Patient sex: M
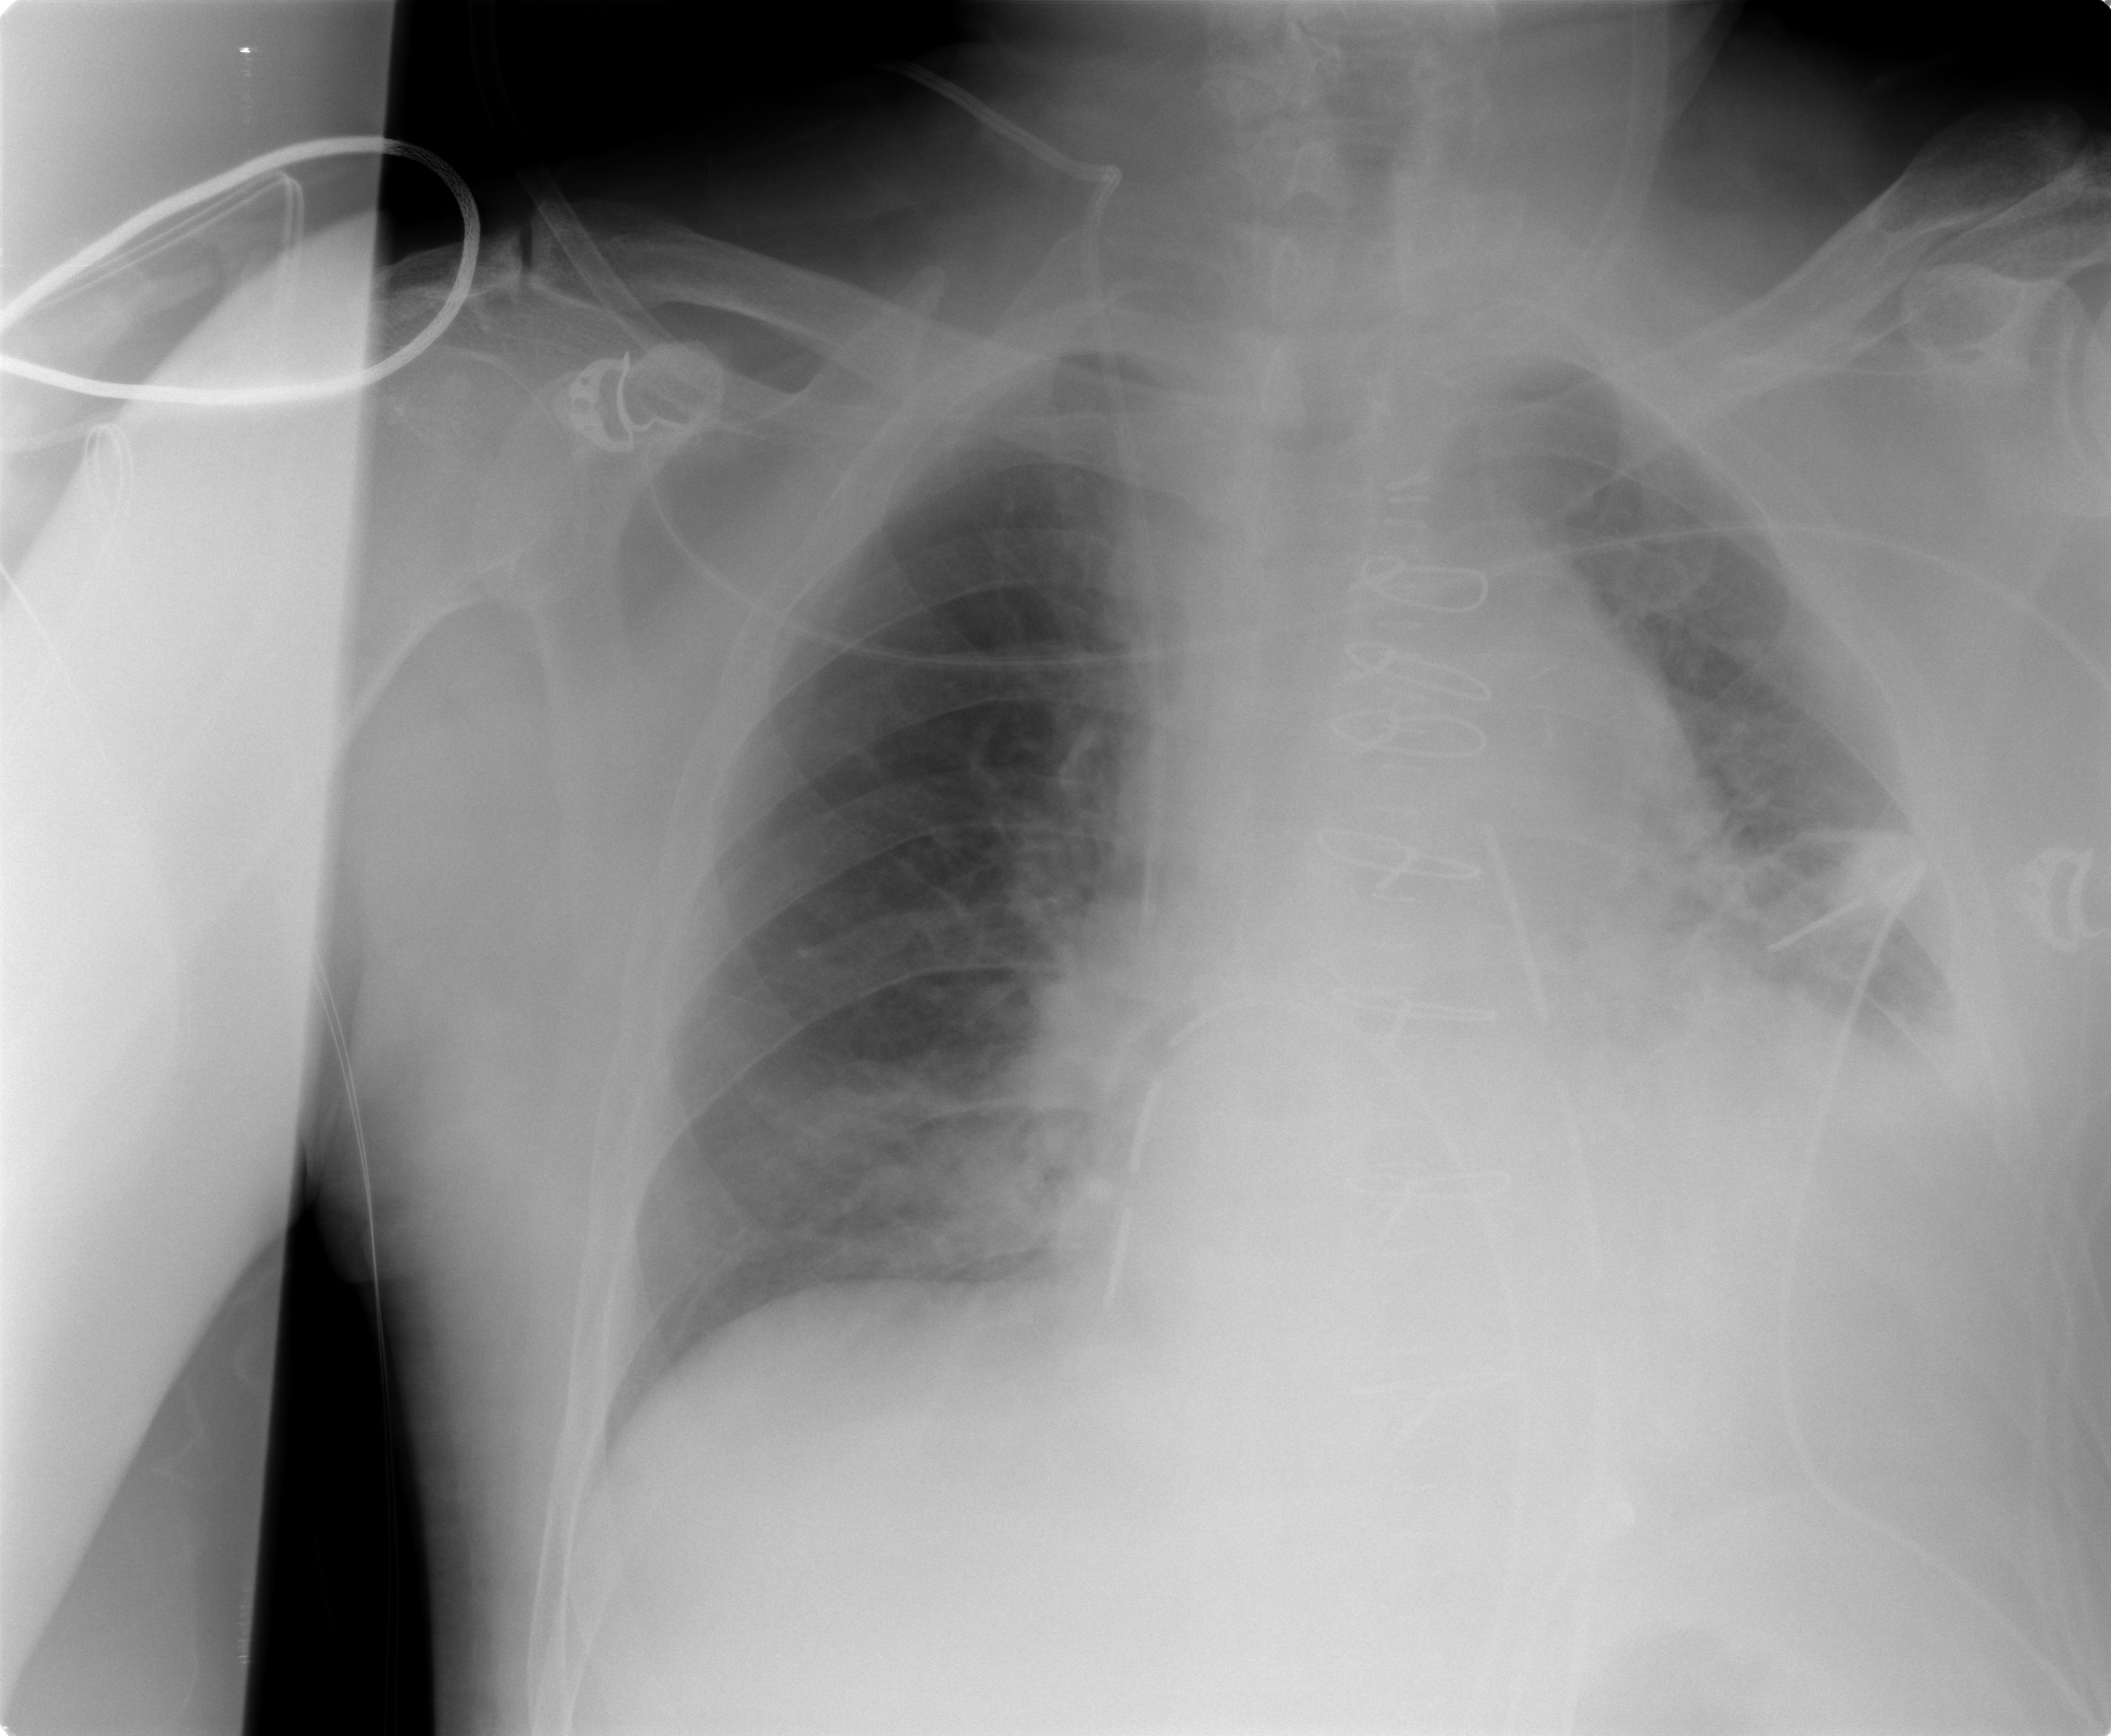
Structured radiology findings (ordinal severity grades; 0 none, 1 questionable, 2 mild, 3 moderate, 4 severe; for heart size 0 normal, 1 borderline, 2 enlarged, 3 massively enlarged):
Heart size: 2
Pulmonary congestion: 2
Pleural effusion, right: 0
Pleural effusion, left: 3
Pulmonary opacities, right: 1
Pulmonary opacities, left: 0
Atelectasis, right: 2
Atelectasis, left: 2